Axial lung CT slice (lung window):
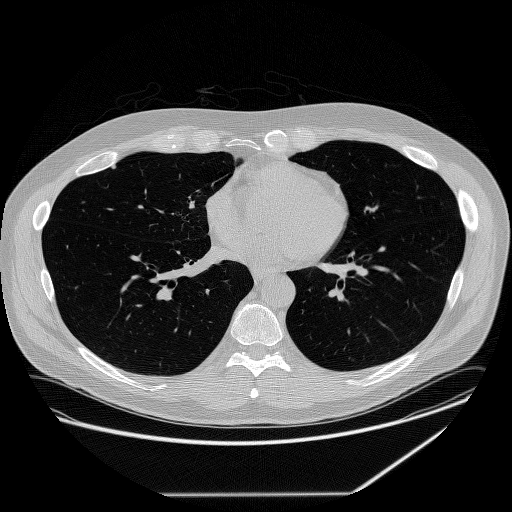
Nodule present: yes
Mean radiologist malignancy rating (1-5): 2